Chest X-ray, PA view. Patient: 51 years old, sex F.
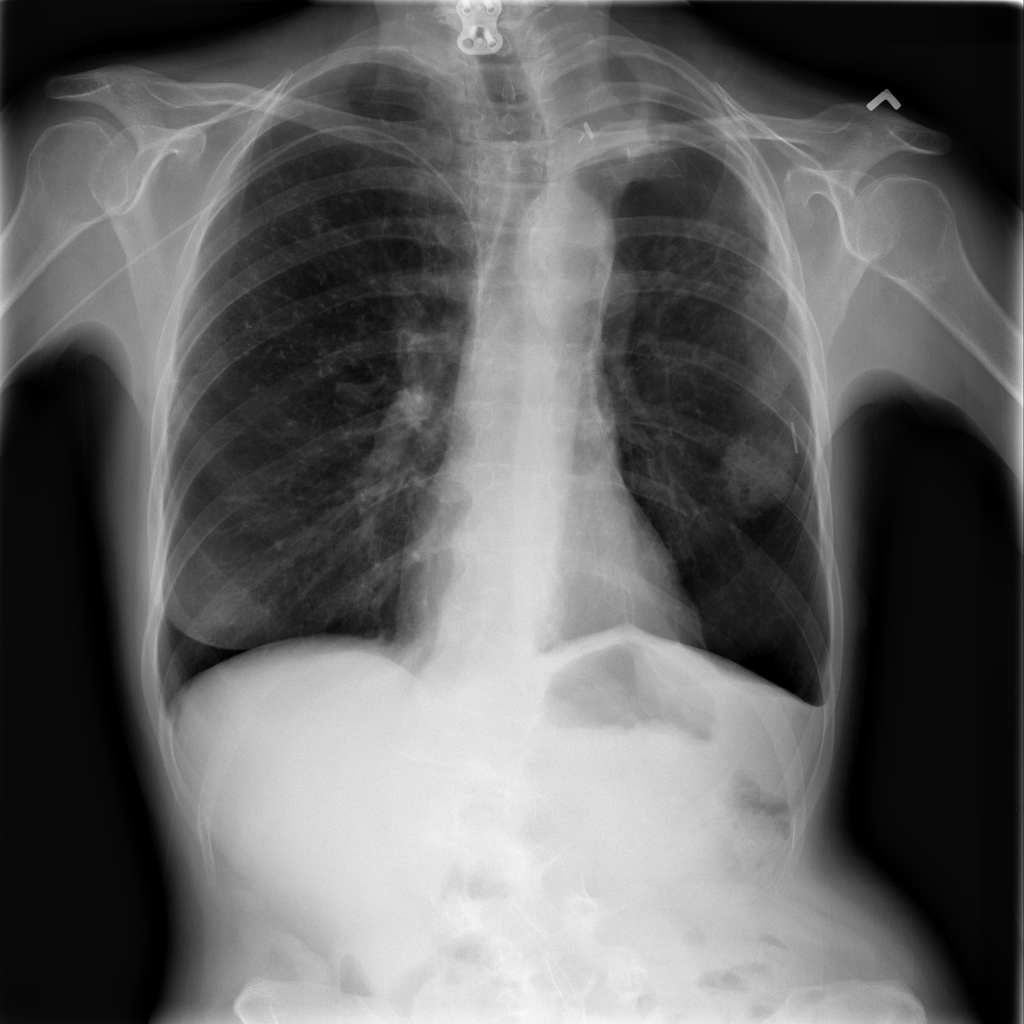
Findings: Infiltration, Nodule